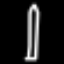
Label: pencil